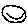
Label: smiley face